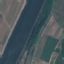
Label: River